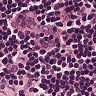
Metastatic tissue present: no